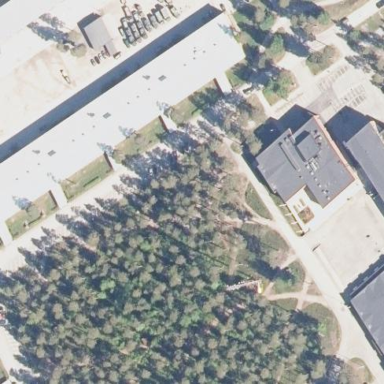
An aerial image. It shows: Building that serves as military barracks.